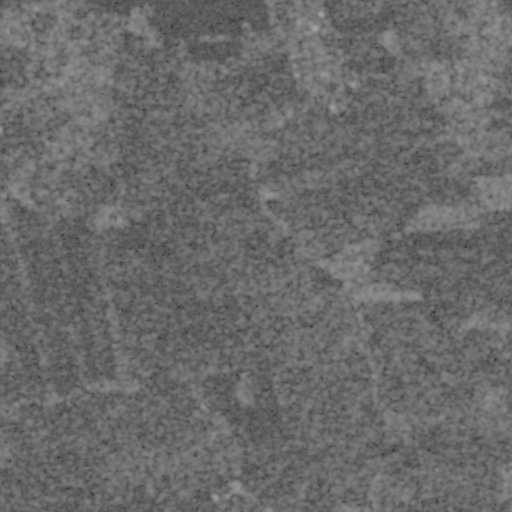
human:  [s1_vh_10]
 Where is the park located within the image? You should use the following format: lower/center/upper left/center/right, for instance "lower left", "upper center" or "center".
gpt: The park is located in the upper of the image.
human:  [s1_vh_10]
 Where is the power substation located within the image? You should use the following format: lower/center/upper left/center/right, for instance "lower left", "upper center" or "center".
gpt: The power substation is located in the upper left of the image.
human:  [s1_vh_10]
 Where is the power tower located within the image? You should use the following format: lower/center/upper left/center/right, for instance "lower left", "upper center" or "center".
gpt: The power tower is located in the lower of the image.
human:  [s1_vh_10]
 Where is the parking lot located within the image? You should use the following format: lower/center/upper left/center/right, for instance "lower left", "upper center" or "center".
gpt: There is no parking lot in the image.

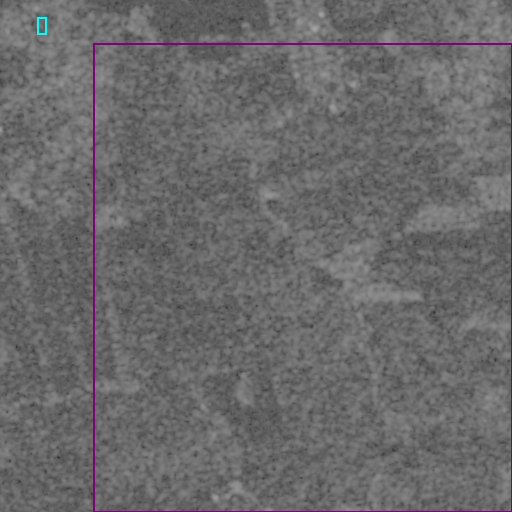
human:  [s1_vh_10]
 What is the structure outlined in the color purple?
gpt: The structure outlined in purple is a crop field.
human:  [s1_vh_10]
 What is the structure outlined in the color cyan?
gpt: The structure outlined in cyan is a park.
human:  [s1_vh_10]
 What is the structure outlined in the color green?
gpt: There is no green outline.